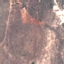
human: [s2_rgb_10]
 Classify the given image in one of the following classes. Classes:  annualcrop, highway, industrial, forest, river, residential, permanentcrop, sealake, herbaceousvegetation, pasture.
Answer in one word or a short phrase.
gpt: HerbaceousVegetation